Question: I want to build an android like main navigation that fits into a Susy Grid. It looks like this:

The code goes here:
HTML:
'''
<div class="container">
<nav>
<ul class="horizontal-list">
<li>
<a href="#">One</a>
</li>
<li>
<a href="#">Two</a>
</li>
<li>
<a href="#">Three</a>
</li>
<li>
<a href="#">Four</a>
</li>
</ul>
</nav>
</div>
'''
SASS:
'''
header.main {
height: $headerHeight;
background: url('images/headerBackground.gif');
.container {
@include container;
@include susy-grid-background;
nav {
@include span-columns(8);
ul.horizontal-list {
@include horizontal-list;
overflow: visible;
li {
@include isolate-grid(2, 8);
padding: 0;
display: table;
a {
// vertical alignment
display: table-cell;
height: $headerHeight / 2;
padding-bottom: 2px;
vertical-align: bottom;
// appearance
color: $greyLight;
font-size: 18px;
text: {
transform: uppercase;
decoration: none;
}
// hover
position: relative;
&:before {
content: '';
display: block;
width: $headerUnderlineGap;
background: $black;
height: $headerHeight;
position: absolute;
top: 0;
margin-left: -$headerUnderlineGap + 1;
}
&:hover {
color: $white;
&:after {
content: '';
display: block;
background: $cyanLight;
width: 114%; // TODO check why space(2, 8) does not work
height: 4px;
position: absolute;
margin: -1px 0 0 1px;
}
}
}
}
}
}
}
}
'''
I feel it's a bit hacky to set the width of the '&:after' element to '114%' and not to 'space(2, 8)'. Can anyone tell me, how to set up a horizontal navigation with a Susy grid and an continuous underline, that hovers all the way to the next li element.
Thanks in advance!
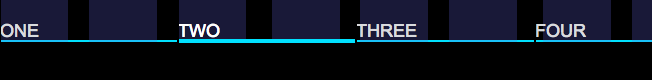
Answer: 'space(2,8)' doesn't work in that case because '8' is not actually the context: '2' is. You just need 'space(2,2)'.